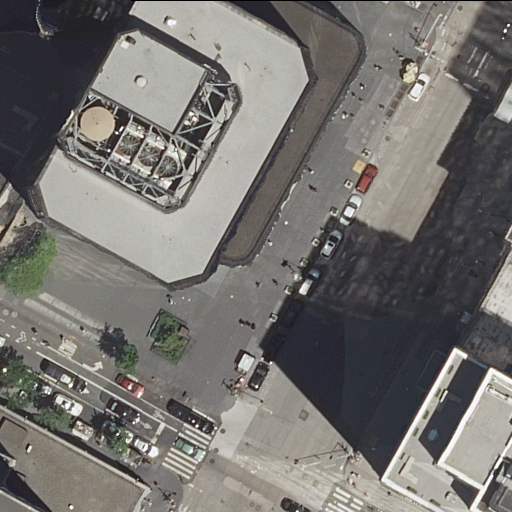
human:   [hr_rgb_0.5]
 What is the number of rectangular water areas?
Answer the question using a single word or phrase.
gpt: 0

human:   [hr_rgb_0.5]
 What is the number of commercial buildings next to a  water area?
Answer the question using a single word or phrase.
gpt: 0

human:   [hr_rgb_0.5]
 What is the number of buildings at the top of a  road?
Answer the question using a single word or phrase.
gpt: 3

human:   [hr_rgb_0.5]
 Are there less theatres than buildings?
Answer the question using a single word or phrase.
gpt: yes

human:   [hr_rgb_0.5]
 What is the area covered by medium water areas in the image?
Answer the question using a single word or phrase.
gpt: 0m2

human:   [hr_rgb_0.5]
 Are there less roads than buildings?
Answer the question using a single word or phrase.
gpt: no

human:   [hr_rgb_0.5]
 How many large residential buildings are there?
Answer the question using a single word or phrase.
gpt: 1

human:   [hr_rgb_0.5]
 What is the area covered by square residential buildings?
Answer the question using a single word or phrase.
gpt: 0m2

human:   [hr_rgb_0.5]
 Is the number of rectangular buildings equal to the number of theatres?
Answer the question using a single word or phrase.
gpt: no

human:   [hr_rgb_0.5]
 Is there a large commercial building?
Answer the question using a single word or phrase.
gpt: no

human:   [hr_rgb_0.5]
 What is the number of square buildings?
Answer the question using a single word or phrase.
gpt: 0

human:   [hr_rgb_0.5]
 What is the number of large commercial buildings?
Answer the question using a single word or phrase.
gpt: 0

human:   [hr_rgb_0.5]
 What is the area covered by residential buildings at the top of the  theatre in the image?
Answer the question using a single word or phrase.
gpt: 0m2

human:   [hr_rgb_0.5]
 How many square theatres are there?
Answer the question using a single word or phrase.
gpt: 0

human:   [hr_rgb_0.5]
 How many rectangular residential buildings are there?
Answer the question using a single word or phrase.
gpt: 2

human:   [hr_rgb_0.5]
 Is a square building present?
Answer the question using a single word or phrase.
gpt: no

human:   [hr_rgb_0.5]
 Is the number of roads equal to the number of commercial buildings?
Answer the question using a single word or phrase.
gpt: no

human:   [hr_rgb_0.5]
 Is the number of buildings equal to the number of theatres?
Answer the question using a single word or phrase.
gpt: no

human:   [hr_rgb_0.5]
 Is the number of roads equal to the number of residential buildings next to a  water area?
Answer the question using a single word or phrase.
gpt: no

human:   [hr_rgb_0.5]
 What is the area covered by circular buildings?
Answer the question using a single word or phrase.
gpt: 0m2

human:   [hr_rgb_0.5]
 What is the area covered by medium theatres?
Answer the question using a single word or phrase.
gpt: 0m2

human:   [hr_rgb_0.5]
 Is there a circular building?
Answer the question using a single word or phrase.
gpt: no

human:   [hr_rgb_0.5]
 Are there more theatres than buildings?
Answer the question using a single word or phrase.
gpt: no

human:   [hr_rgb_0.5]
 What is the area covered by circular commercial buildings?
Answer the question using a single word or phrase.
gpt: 0m2

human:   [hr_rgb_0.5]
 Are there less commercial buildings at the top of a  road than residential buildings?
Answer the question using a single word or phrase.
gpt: yes

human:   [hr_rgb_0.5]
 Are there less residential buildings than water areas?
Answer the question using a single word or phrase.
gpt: no

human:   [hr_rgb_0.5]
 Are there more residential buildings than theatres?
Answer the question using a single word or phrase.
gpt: yes

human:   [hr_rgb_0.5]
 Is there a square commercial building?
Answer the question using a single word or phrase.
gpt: no

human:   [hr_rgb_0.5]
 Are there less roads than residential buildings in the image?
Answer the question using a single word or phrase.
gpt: no

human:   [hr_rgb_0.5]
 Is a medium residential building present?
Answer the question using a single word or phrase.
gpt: yes

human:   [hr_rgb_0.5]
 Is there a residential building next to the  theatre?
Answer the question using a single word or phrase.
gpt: yes

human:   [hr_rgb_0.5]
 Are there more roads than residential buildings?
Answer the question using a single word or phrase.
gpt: yes

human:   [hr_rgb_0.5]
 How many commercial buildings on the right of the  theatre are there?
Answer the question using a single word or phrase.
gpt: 0

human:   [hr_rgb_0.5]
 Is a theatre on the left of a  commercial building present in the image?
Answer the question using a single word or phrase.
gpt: no

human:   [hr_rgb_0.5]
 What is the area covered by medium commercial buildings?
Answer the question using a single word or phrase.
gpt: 0m2

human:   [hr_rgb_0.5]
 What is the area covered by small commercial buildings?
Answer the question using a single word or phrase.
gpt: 0m2